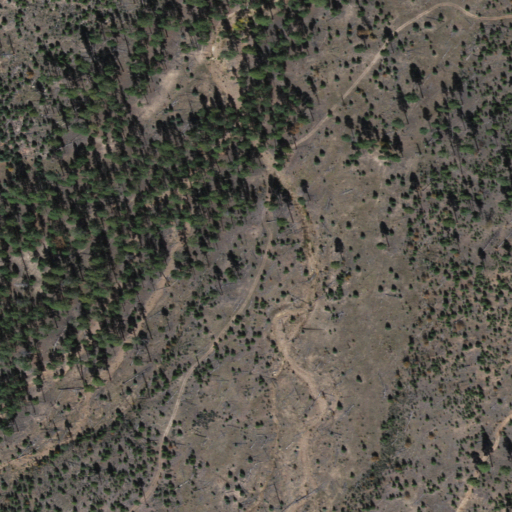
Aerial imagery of valley in Arizona named East Fork Rocky Draw containing shrub and evergreen forest